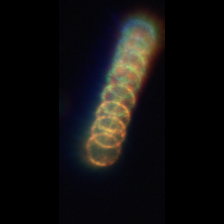
Taxon: Stephanopyxis
Group: Diatoms